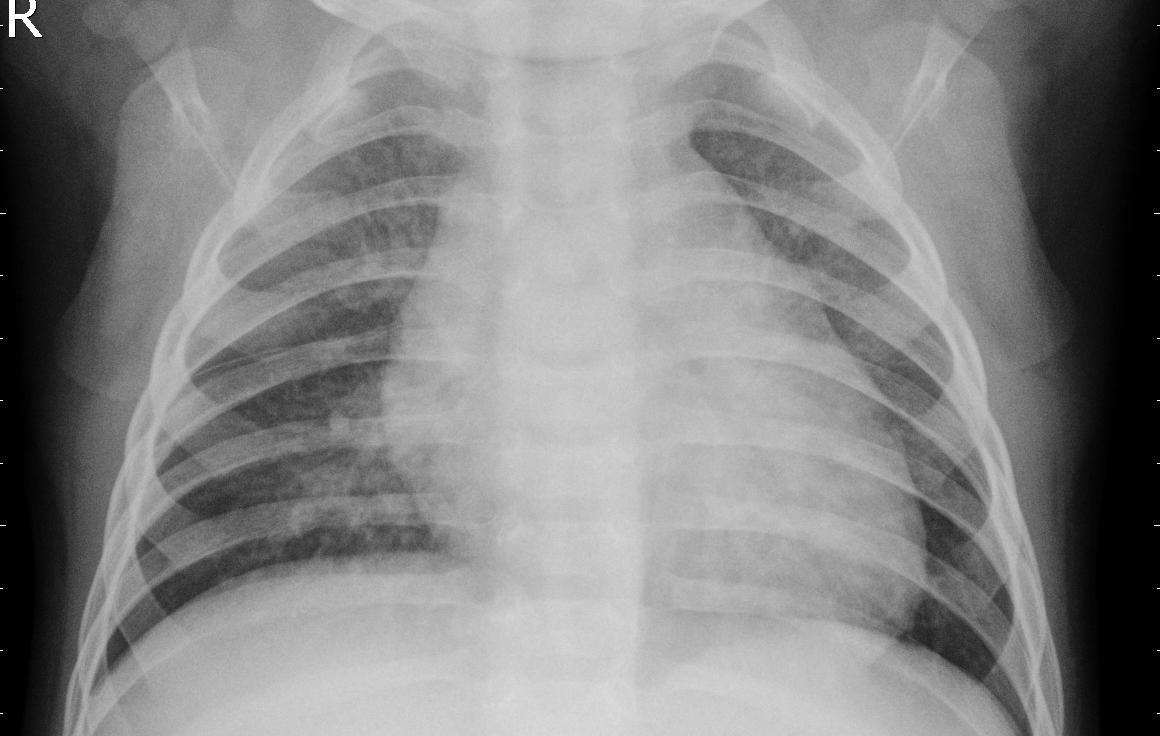
Diagnosis: PNEUMONIA